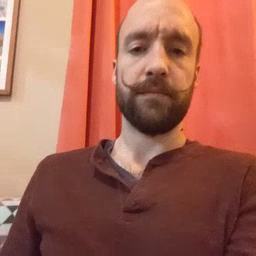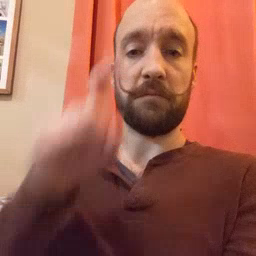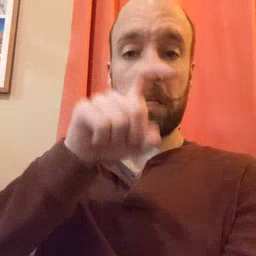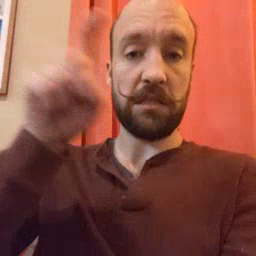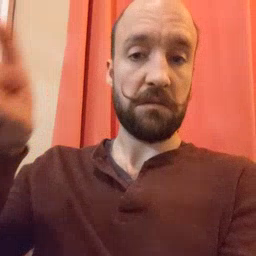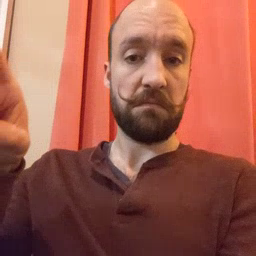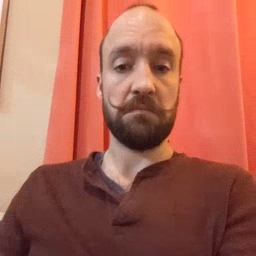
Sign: closet